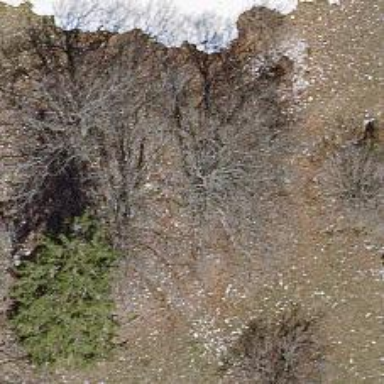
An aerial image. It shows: Single tag "natural: tree."